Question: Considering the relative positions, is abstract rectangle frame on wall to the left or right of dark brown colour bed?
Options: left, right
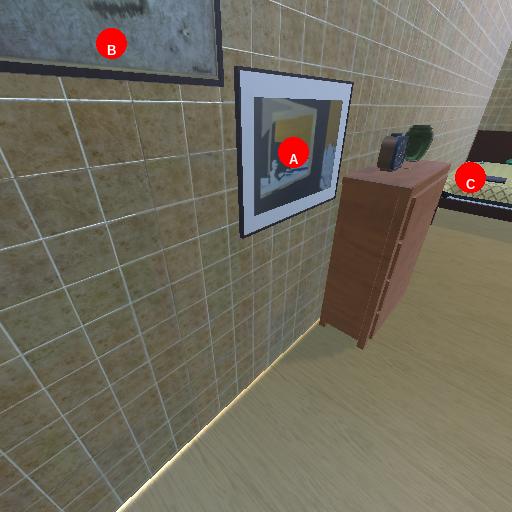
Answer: left